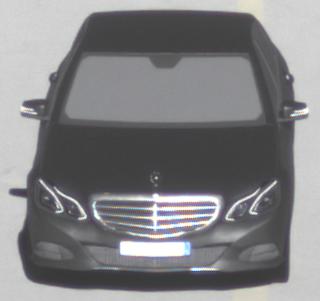
Make: Mercedes-Benz
Model: E 200
Detailed model: E-Class (212) Limousine
Model produced from: 2013/04
Model produced until: 2015/10
Doors: 4
Color: gray
Road condition: dry road
Daytime: morning or afternoon
Contrast: high contrast